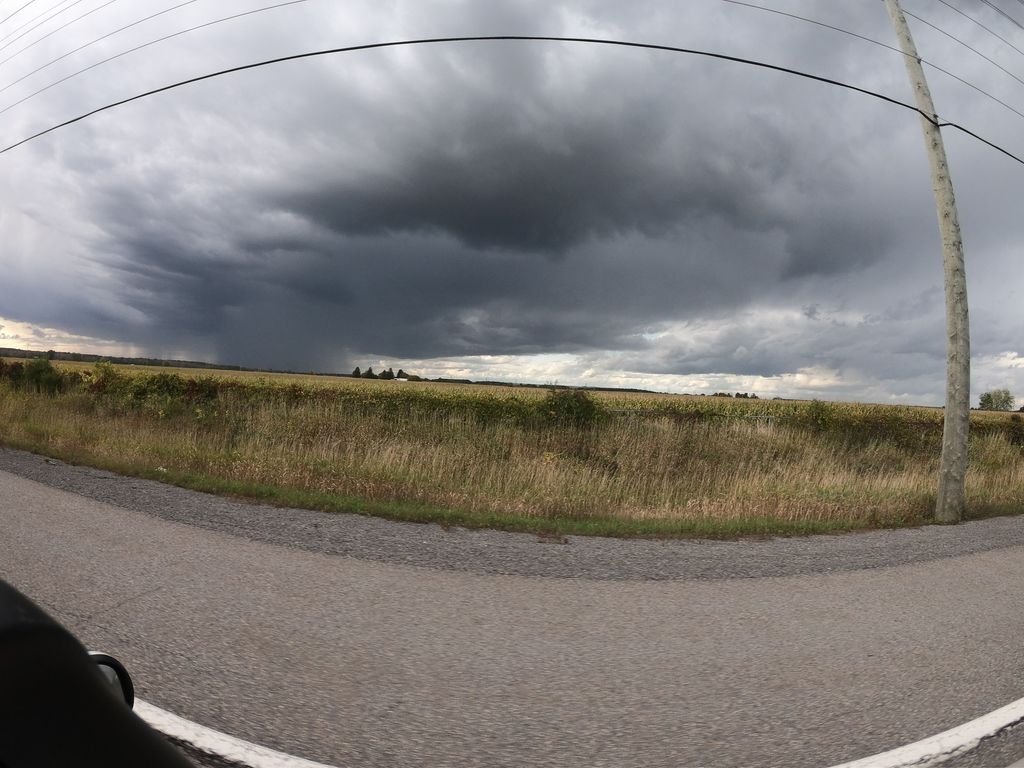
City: ottawa-gatineau